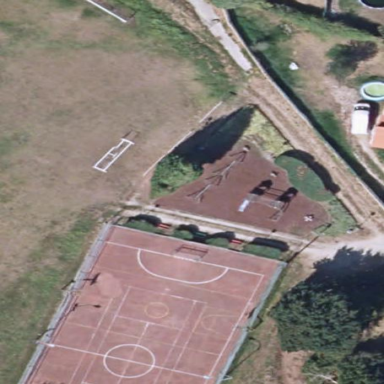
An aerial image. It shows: Playground area with woodchips surface.